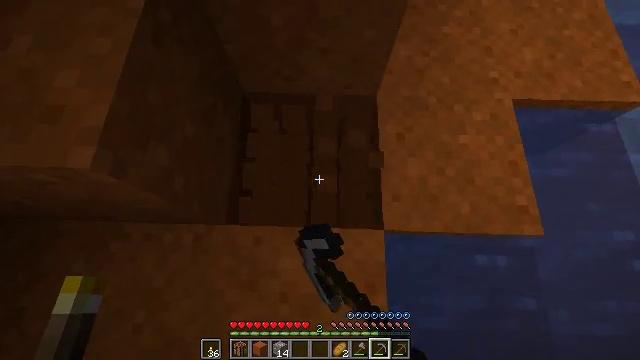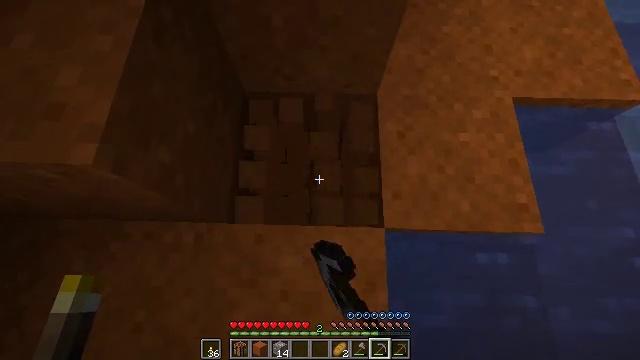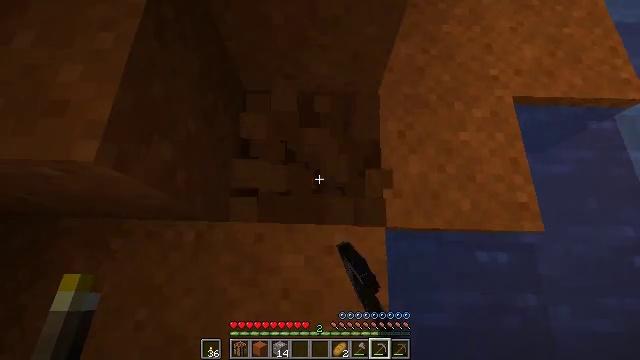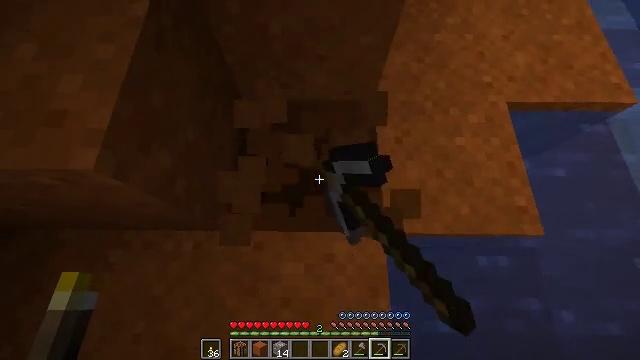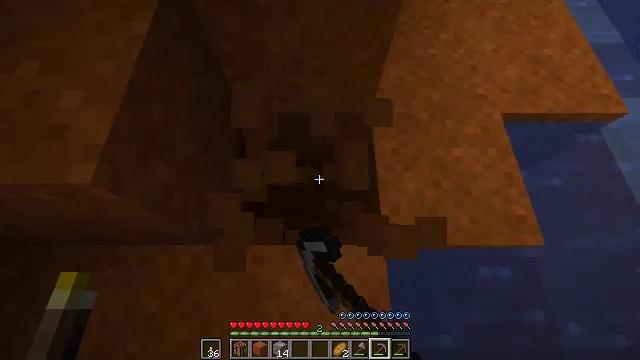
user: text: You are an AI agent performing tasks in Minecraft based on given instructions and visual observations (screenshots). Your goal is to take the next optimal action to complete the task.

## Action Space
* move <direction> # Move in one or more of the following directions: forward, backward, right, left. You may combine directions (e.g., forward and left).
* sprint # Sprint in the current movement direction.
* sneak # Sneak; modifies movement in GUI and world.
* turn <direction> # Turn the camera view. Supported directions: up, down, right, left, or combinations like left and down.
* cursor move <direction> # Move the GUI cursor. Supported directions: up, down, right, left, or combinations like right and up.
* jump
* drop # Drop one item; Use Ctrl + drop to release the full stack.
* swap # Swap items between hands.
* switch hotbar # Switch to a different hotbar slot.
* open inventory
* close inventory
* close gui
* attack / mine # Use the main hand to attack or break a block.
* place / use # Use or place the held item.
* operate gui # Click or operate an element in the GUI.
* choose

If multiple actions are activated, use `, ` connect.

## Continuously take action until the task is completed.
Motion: motion action
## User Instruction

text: Mine red sand from the ground.
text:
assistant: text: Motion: attack / mine
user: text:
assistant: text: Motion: attack / mine
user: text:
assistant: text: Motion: turn right and up, attack / mine
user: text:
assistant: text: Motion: turn up, attack / mine
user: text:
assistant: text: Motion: attack / mine